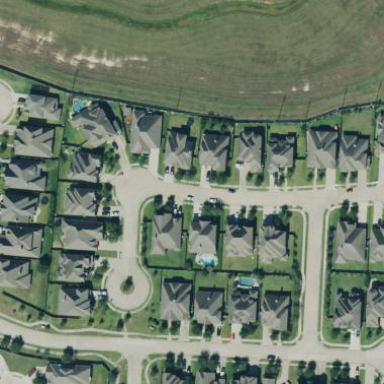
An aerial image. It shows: Single-family residential area in neighborhood setting.